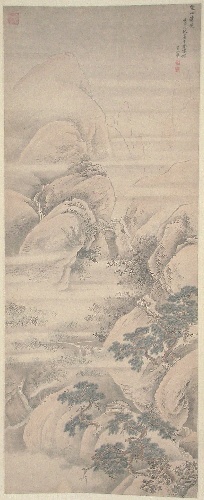
Title: 清  （傳）王翬  雪景山水圖  軸|Snowscape
Artist: Wang Hui|Unidentified artist
Artist bio: Chinese, 1632–1717|
Date: dated 1682
Object type: Hanging scroll
Classification: Paintings
Medium: Hanging scroll; ink and color on paper
Culture: China
Period: Qing dynasty (1644–1911)
Dimensions: Image: 52 7/8 x 21 1/8 in. (134.3 x 53.7 cm)
Overall with mounting: 86 1/2 x 25 1/2 in. (219.7 x 64.8 cm)
Overall with knobs: 86 1/2 x 29 3/8 in. (219.7 x 74.6 cm)
Department: Asian Art
Credit line: Bequest of John M. Crawford Jr., 1988
Accession year: 1989
Repository: Metropolitan Museum of Art, New York, NY
Tags: Mountains|Snow|Landscapes